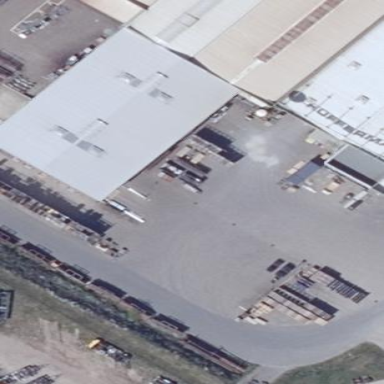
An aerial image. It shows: Industrial building.